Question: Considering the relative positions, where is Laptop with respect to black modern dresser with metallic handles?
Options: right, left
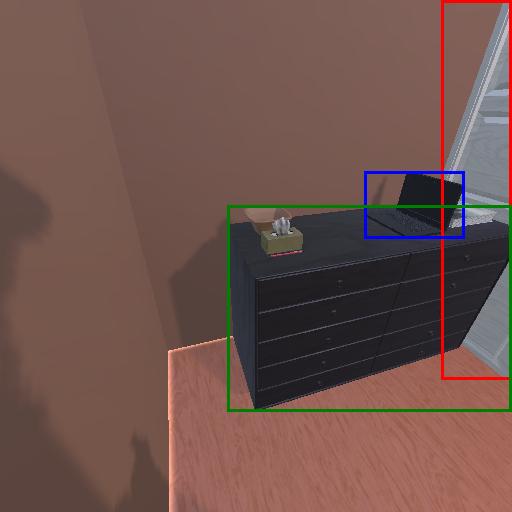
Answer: right